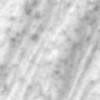
Label: change